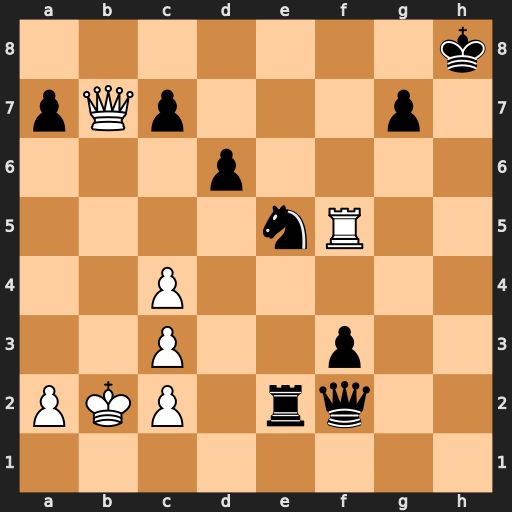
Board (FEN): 7k/pQp3p1/3p4/4nR2/2P5/2P2p2/PKP1rq2/8
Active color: w
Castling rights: -
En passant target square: -
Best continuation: Qc8+ Kh7 Rh5+ Kg6 Qf5#